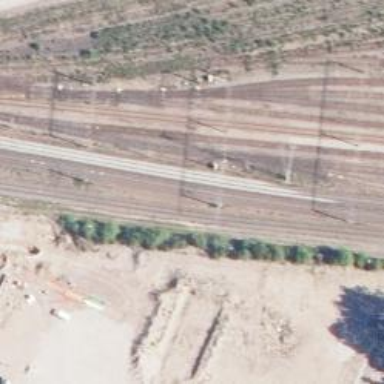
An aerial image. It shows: Rail yard with electrified contact lines for the trains.